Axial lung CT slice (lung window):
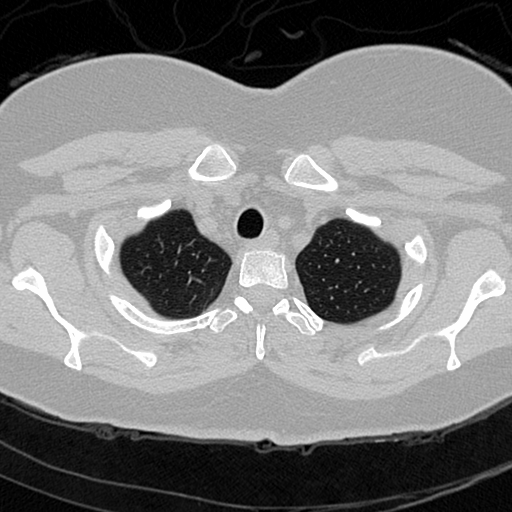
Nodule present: no